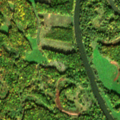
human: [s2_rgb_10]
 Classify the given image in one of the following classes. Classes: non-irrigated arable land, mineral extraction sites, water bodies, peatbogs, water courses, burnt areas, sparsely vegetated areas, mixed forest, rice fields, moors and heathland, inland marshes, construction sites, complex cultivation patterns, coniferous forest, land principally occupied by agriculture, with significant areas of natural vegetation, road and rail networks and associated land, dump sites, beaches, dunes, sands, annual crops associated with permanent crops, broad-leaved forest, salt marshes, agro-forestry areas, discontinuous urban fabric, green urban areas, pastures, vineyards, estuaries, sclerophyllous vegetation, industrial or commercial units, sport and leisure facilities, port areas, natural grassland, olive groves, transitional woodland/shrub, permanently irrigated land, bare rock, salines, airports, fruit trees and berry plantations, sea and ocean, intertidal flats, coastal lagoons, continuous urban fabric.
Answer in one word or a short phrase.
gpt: pastures, broad-leaved forest, water courses